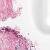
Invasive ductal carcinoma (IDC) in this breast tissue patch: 1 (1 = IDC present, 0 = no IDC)